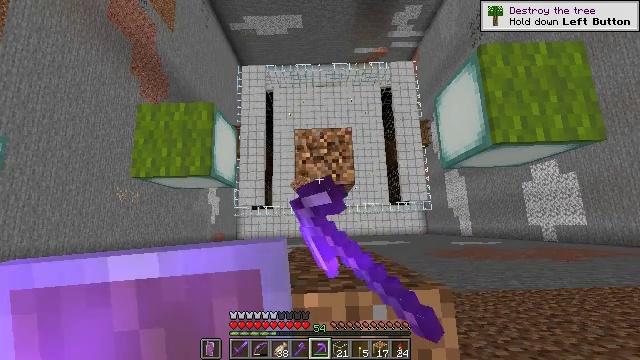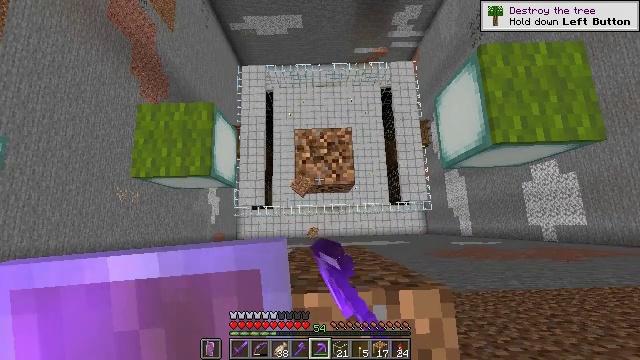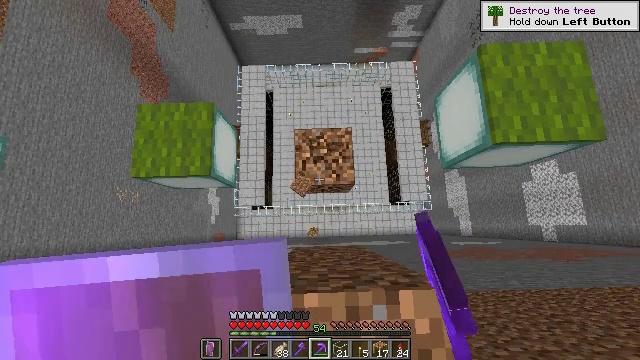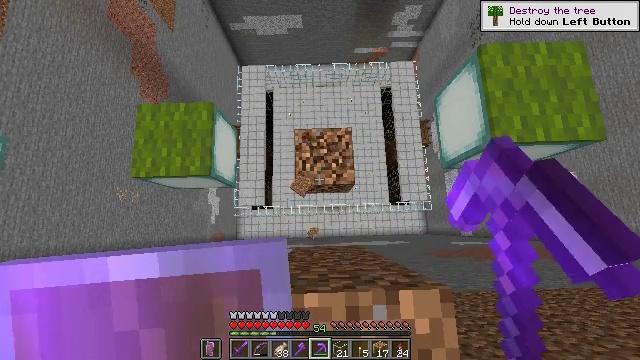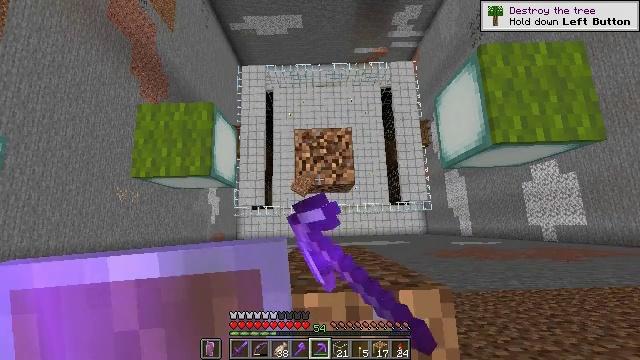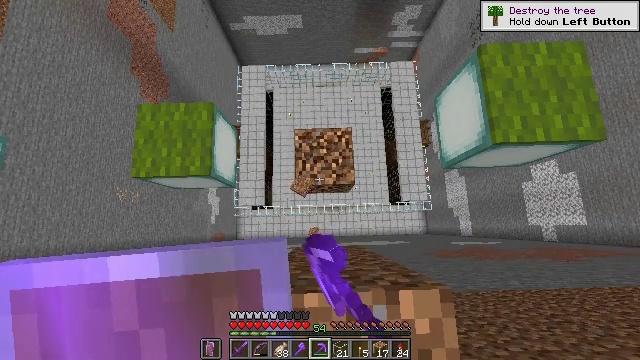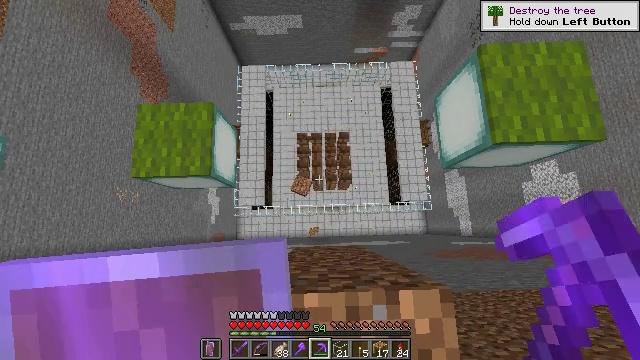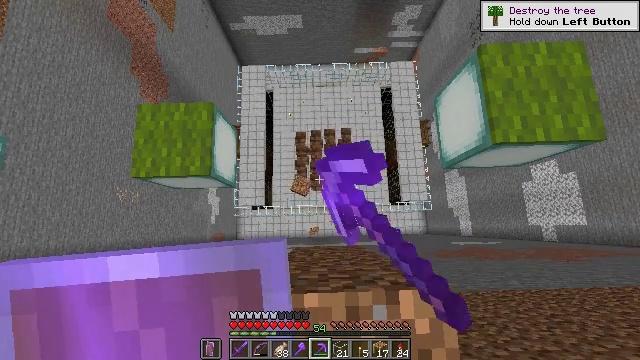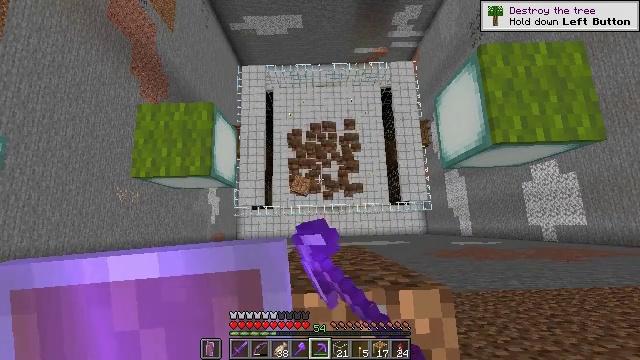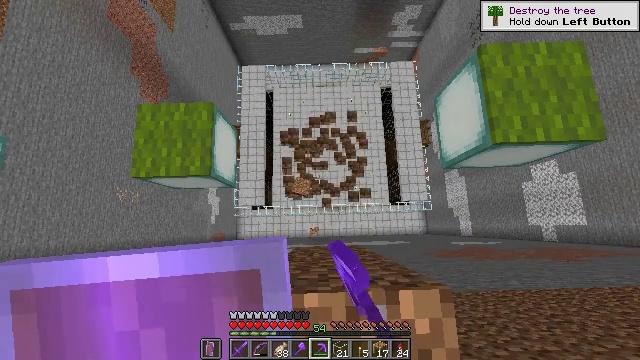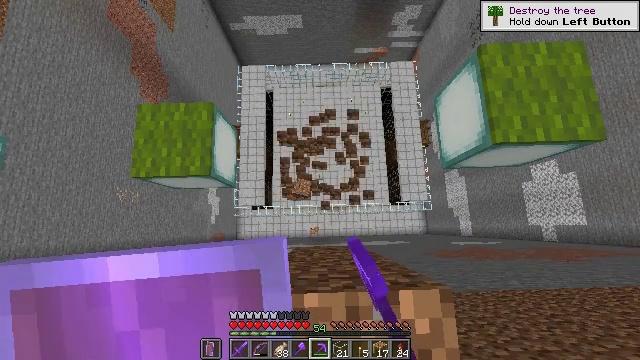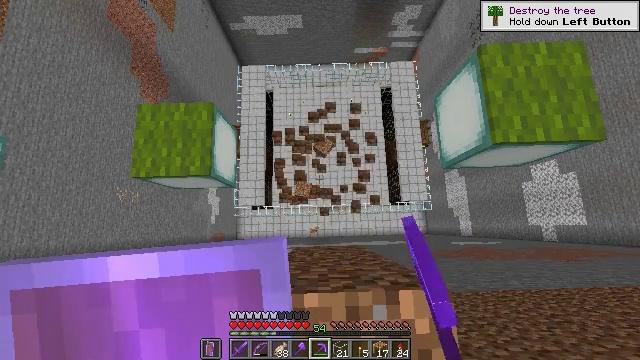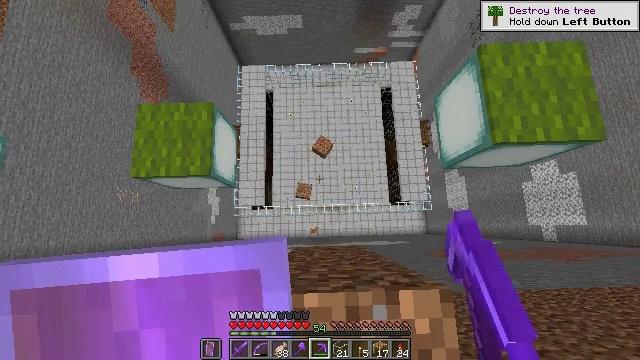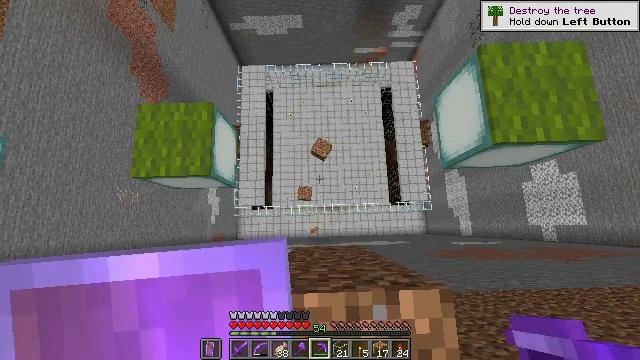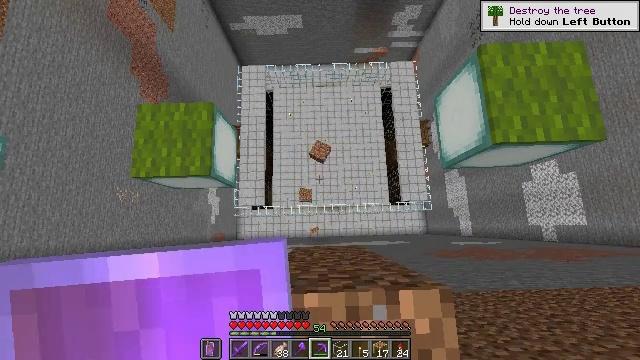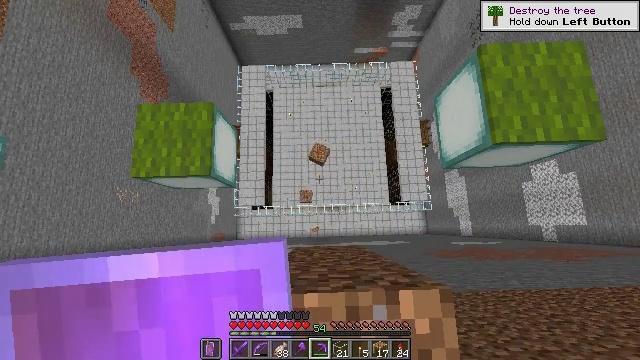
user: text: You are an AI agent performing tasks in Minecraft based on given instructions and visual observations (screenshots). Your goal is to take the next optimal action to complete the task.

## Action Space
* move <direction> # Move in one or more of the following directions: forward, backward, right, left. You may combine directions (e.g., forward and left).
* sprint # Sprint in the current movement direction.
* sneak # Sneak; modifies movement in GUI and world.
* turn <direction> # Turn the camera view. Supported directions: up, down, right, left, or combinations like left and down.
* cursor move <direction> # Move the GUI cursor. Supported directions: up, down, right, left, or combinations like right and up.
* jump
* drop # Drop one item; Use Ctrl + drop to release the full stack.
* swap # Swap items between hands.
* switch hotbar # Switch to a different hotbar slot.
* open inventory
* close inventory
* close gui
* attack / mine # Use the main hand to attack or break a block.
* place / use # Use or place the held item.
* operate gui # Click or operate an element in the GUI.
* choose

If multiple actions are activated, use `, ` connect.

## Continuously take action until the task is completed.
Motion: motion action
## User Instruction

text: Mine dirt from the ground.
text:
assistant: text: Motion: sneak, attack / mine
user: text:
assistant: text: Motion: sneak, attack / mine
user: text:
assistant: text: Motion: sneak, attack / mine
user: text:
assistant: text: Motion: sneak, attack / mine
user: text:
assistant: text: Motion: sneak, attack / mine
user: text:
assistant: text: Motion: sneak, attack / mine
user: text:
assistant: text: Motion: sneak, attack / mine
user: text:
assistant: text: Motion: sneak, attack / mine
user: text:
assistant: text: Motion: sneak, attack / mine
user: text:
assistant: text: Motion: sneak, attack / mine
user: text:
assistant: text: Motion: sneak, attack / mine
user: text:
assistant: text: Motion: sneak, attack / mine
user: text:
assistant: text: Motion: sneak, attack / mine
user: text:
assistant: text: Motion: sneak, attack / mine
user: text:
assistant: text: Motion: sneak, attack / mine
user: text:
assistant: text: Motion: sneak
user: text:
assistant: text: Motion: sneak
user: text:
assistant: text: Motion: sneak
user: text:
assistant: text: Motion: sneak
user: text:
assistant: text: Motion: sneak
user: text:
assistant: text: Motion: sneak, turn left and up
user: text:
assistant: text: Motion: sneak, turn left and up
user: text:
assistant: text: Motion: sneak, turn left and up
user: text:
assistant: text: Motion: sneak, turn left and up
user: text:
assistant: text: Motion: sneak, turn left and up
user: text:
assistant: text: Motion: sneak, turn left
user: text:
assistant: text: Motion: sneak
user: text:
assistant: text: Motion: sneak
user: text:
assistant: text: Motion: sneak, turn up
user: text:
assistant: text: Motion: sneak, turn up